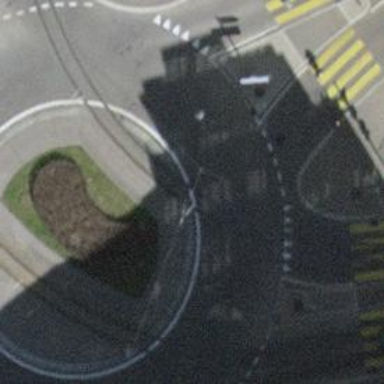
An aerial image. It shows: Tram level crossing on railway.